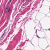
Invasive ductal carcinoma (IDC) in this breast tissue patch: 0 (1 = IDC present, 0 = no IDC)